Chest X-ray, PA view. Patient: 56 years old, sex F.
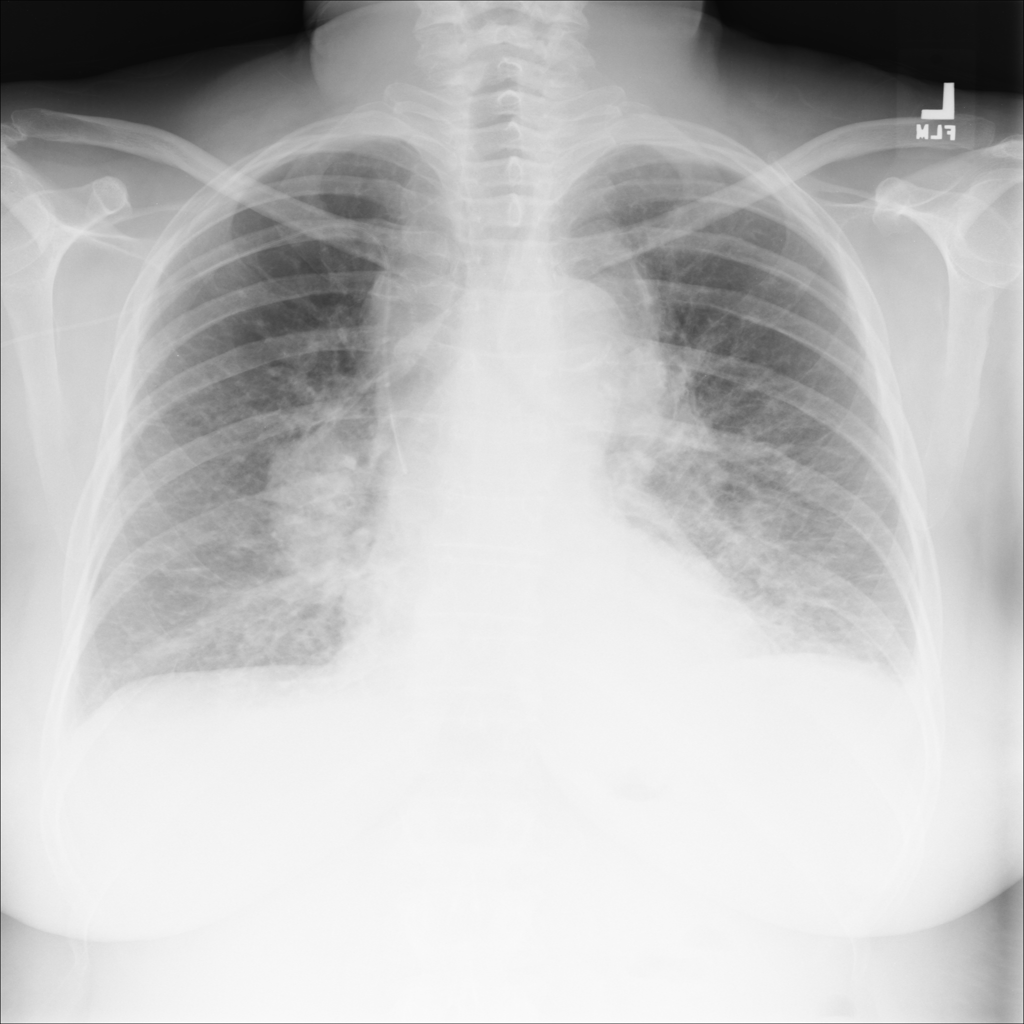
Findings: No Finding